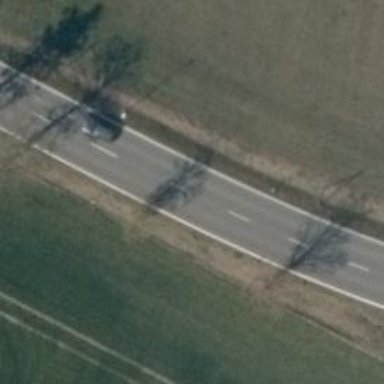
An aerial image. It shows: Secondary road with asphalt surface.